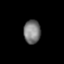
Tissue: lung
Cell type: Epithelial cells
Senescence score: 0.09124
Nuclear area (px): 393
Mean DAPI intensity: 122.104